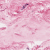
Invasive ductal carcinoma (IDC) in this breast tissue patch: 0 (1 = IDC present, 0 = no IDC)